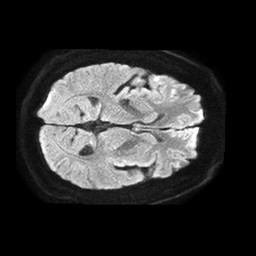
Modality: TRACE
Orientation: axial
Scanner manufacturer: philips
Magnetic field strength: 1.5 T
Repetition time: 4.6 s
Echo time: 0.08517 s